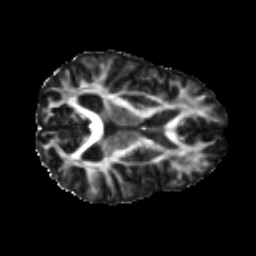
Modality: FA
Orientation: axial
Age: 63
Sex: female
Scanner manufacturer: ge
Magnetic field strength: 3 T
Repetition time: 7.8 s
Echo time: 0.0649 s